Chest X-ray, PA view. Patient: 48 years old, sex M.
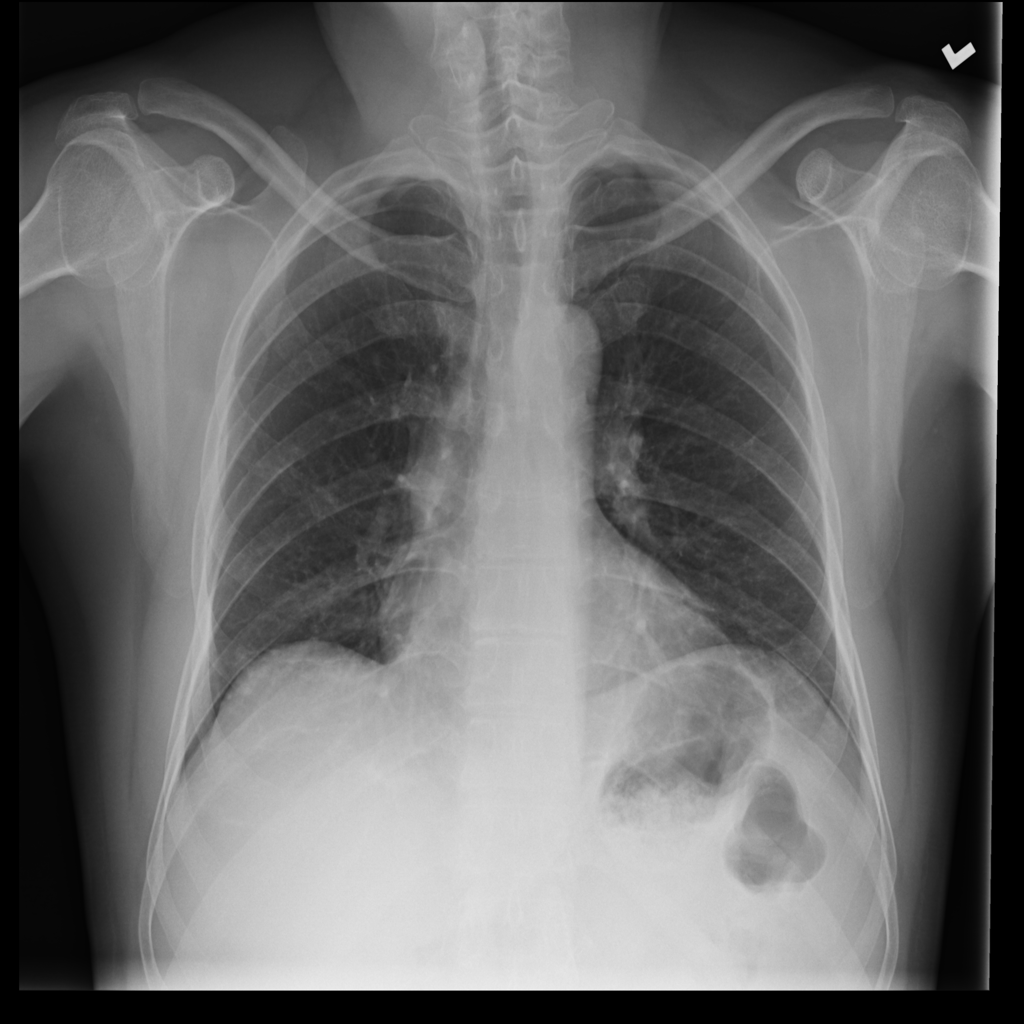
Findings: Atelectasis, Nodule